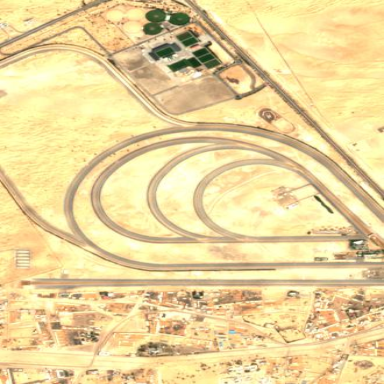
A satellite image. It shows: Sports center dedicated to camel racing.